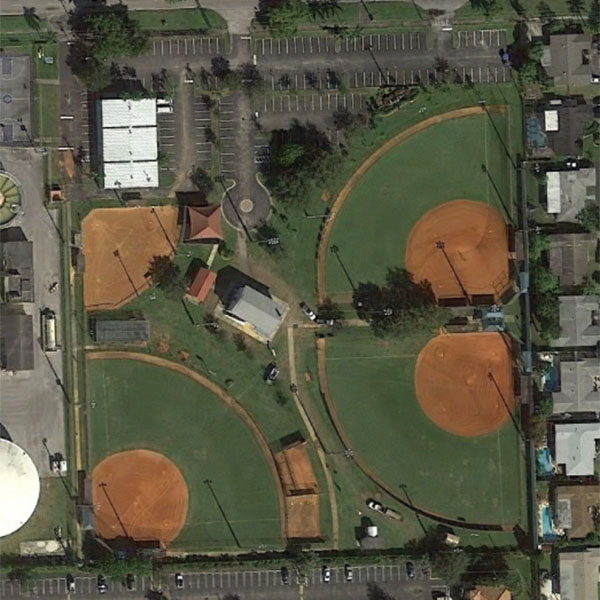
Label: BaseballField